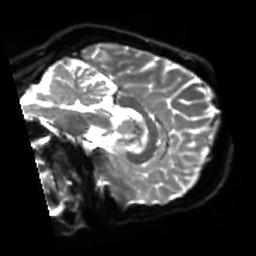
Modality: sbref
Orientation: sagittal
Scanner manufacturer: siemens
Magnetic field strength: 3 T
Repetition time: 4 s
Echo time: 0.0594 s